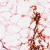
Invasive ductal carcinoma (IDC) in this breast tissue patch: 0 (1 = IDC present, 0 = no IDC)